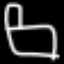
Label: bed